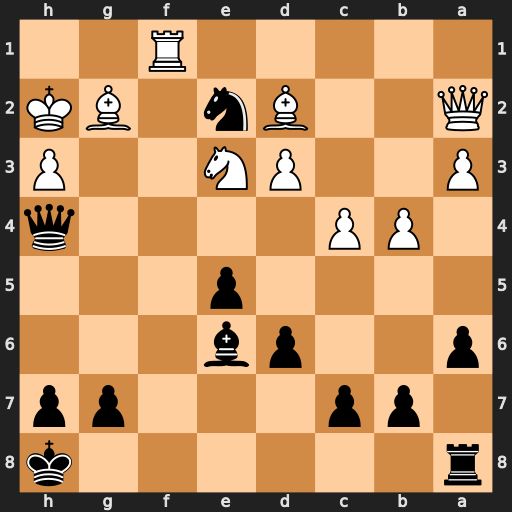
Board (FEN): r6k/1pp3pp/p2pb3/4p3/1PP4q/P2PN2P/Q2Bn1BK/5R2
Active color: b
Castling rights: -
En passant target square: -
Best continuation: Qg3+ Kh1 Bxh3 Rf3 Bxg2+